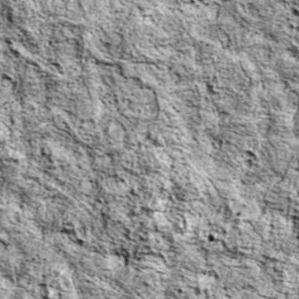
Label: non_frost